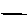
Label: line